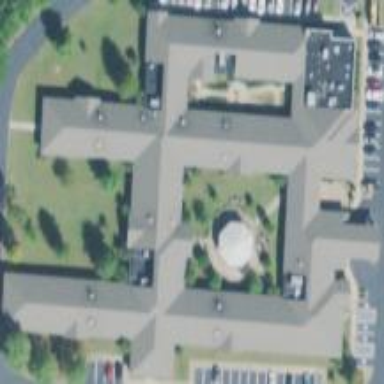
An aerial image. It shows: Nursing home.